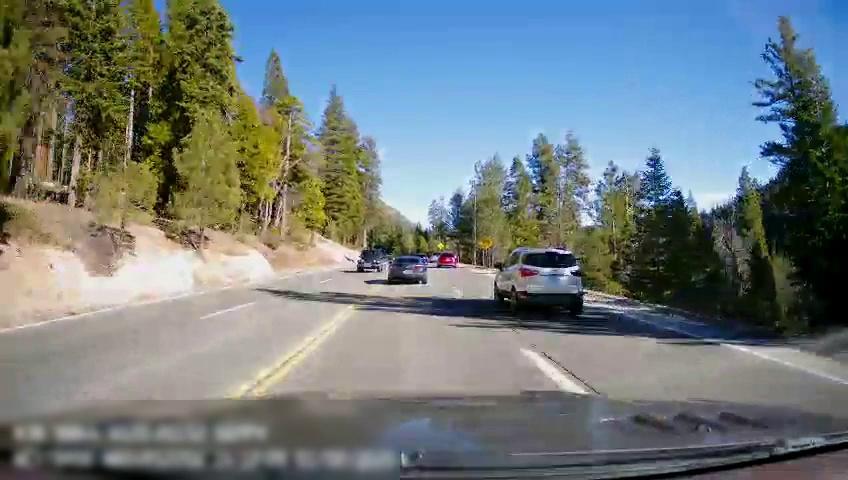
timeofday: Day
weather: Sunny
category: Drivable Space
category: Vehicles | SUV
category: Vehicles | Car
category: Vehicles | SUV
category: Vehicles | SUV
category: Lanes | Current Lane
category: Lanes | Current Lane
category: Lanes | Alternate Lane
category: Lanes | Opposite Lane
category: Lanes | Opposite Lane